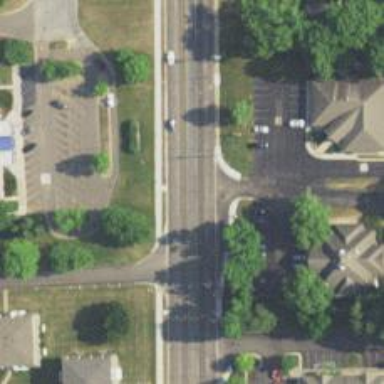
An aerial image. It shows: Tertiary road with asphalt surface.